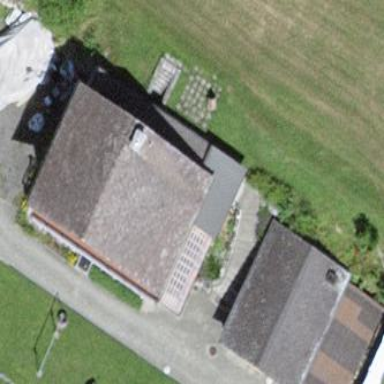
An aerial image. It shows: Shed.